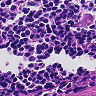
Metastatic tissue present: no